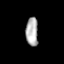
Tissue: prostate
Cell type: Epithelial cells
Senescence score: 0.3161
Nuclear area (px): 343
Mean DAPI intensity: 175.985